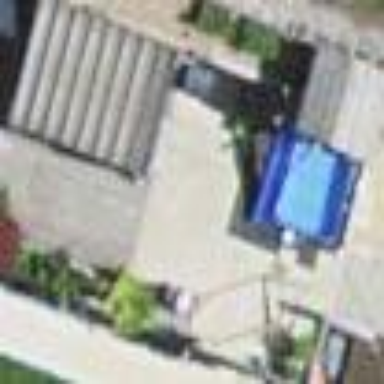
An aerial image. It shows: Garage.